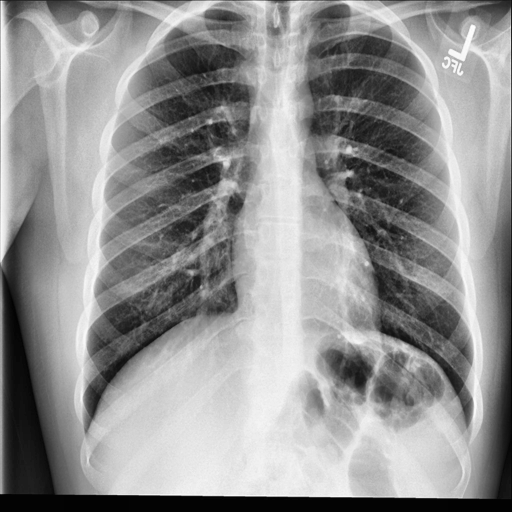
Finding: NORMAL